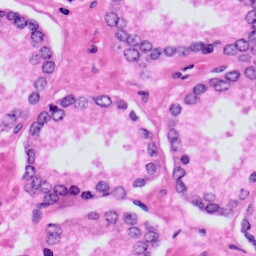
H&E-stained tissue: Prostate